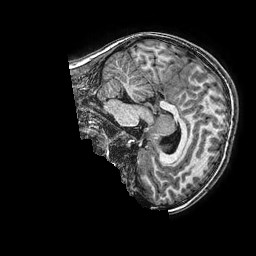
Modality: T1w
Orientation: sagittal
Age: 9
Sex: male
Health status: ill
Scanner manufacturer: ge
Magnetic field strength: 3 T
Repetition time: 0.0077 s
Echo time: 0.003436 s